Field crop: maize
Growth stage: 1
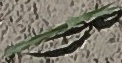
Species: sorghum